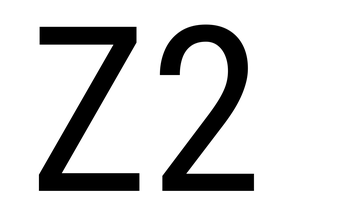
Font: Roboto_Condensed_Regular